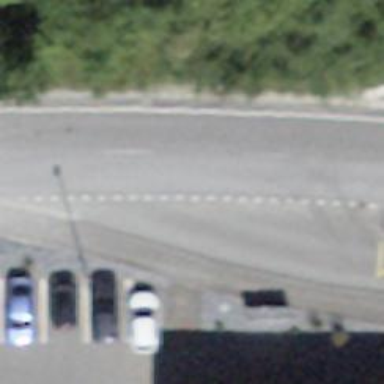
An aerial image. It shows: Bus stop with platform for public transport.